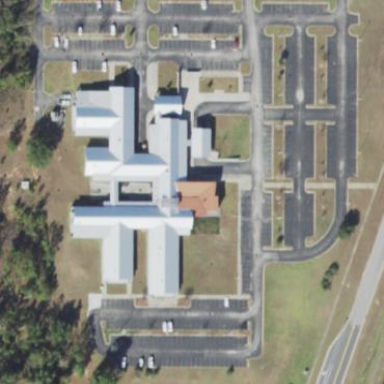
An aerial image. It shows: Hospital.